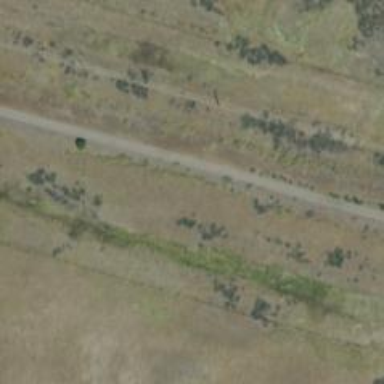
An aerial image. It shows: Abandoned railway.